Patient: sex M, age 61
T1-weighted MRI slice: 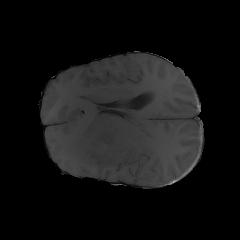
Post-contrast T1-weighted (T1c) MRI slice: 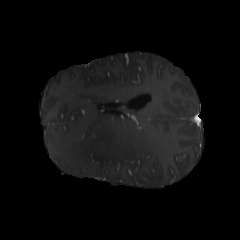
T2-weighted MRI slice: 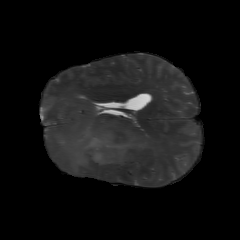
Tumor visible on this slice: yes
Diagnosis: Glioblastoma, IDH-wildtype
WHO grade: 4